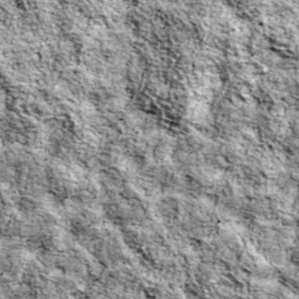
Label: non_frost